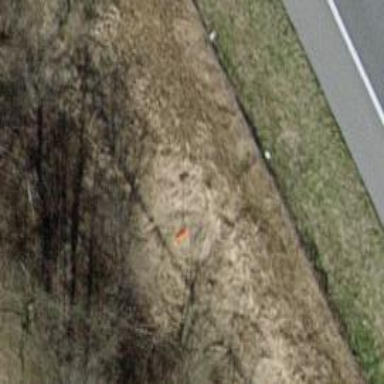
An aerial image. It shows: Aerial marker.